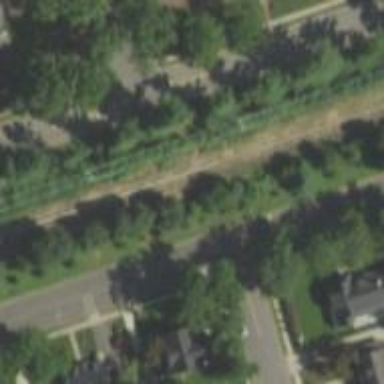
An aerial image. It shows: Electrified rail railway.